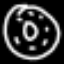
Label: donut